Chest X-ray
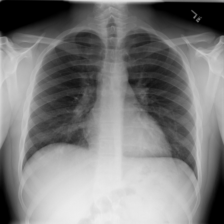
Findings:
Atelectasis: negative
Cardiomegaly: negative
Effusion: negative
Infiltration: negative
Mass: negative
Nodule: negative
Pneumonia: negative
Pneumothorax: negative
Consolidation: negative
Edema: negative
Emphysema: negative
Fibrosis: negative
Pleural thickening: negative
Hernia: negative